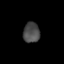
Tissue: lung
Cell type: Epithelial cells
Senescence score: 0.2404
Nuclear area (px): 332
Mean DAPI intensity: 73.886